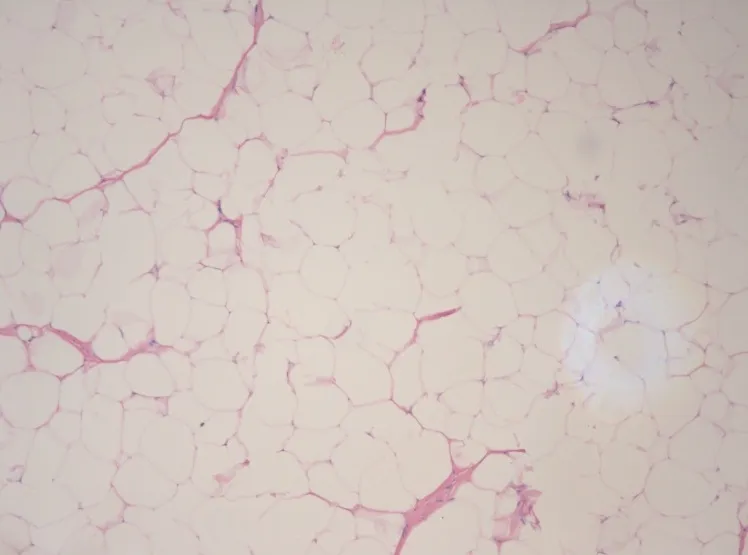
Histopathological analysis showing mature adipose tissue.
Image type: pathology (h&e)